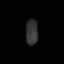
Tissue: lung
Cell type: Myeloid cells
Senescence score: 0.2369
Nuclear area (px): 303
Mean DAPI intensity: 52.198